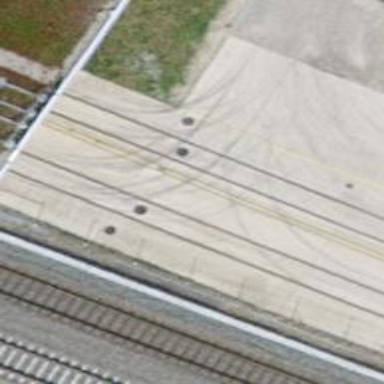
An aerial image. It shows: Rail spur service.